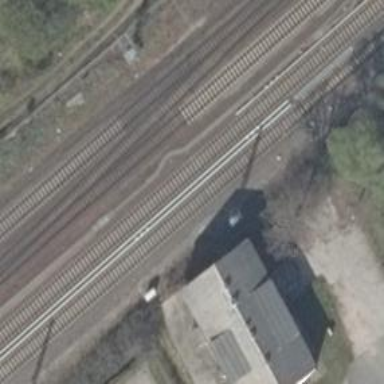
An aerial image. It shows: Railway with electrified contact lines.